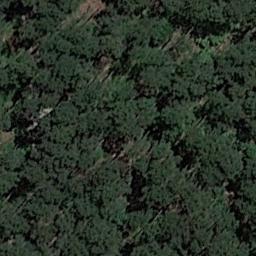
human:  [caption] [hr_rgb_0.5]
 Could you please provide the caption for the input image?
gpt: The forest is full of green trees .

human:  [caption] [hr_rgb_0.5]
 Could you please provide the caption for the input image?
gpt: There is a bare land in this forest .

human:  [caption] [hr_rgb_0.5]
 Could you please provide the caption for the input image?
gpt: Many dark green trees are in a forest .

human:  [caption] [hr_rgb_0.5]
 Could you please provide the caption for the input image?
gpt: The forest has a lot of dense dark green trees .

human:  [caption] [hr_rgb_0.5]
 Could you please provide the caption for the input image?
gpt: A dense forest with many green trees .